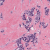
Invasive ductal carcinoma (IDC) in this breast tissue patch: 1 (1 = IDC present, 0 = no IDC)